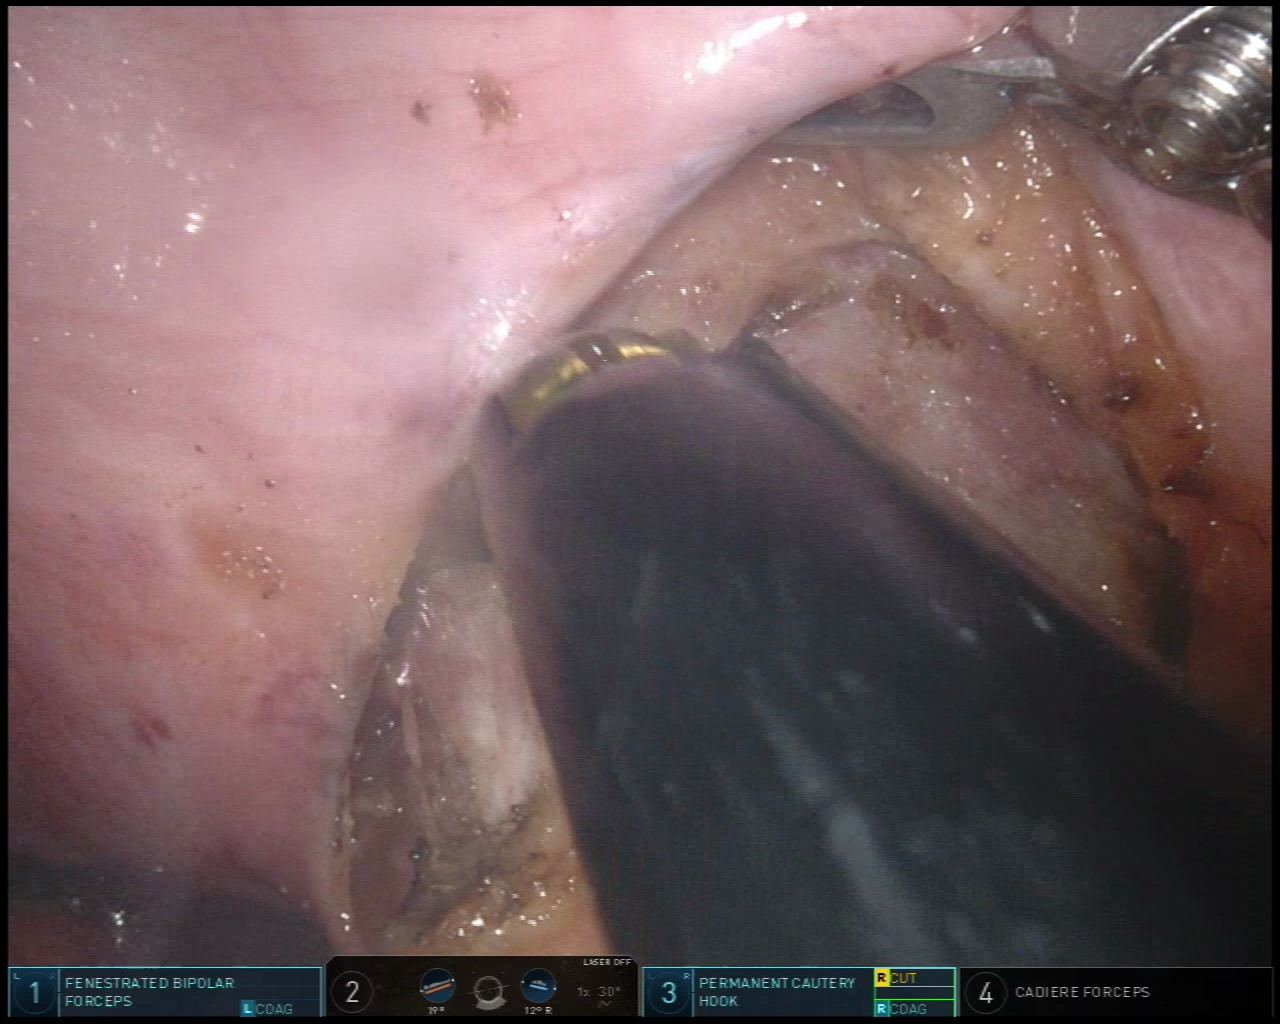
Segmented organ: vesicular_glands
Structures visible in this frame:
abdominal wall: no
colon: no
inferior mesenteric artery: no
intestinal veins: no
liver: no
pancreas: no
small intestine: no
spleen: no
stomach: no
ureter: no
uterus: no
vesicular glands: yes